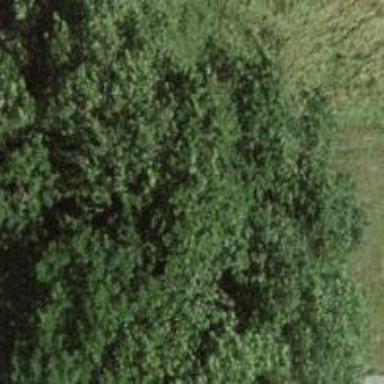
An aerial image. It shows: Deciduous tree with broadleaved leaves.